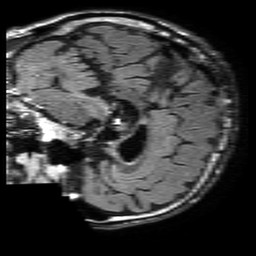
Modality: FLAIR
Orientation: sagittal
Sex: male
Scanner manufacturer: philips
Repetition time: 11 s
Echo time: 0.125 s